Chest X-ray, PA view. Patient: 54 years old, sex M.
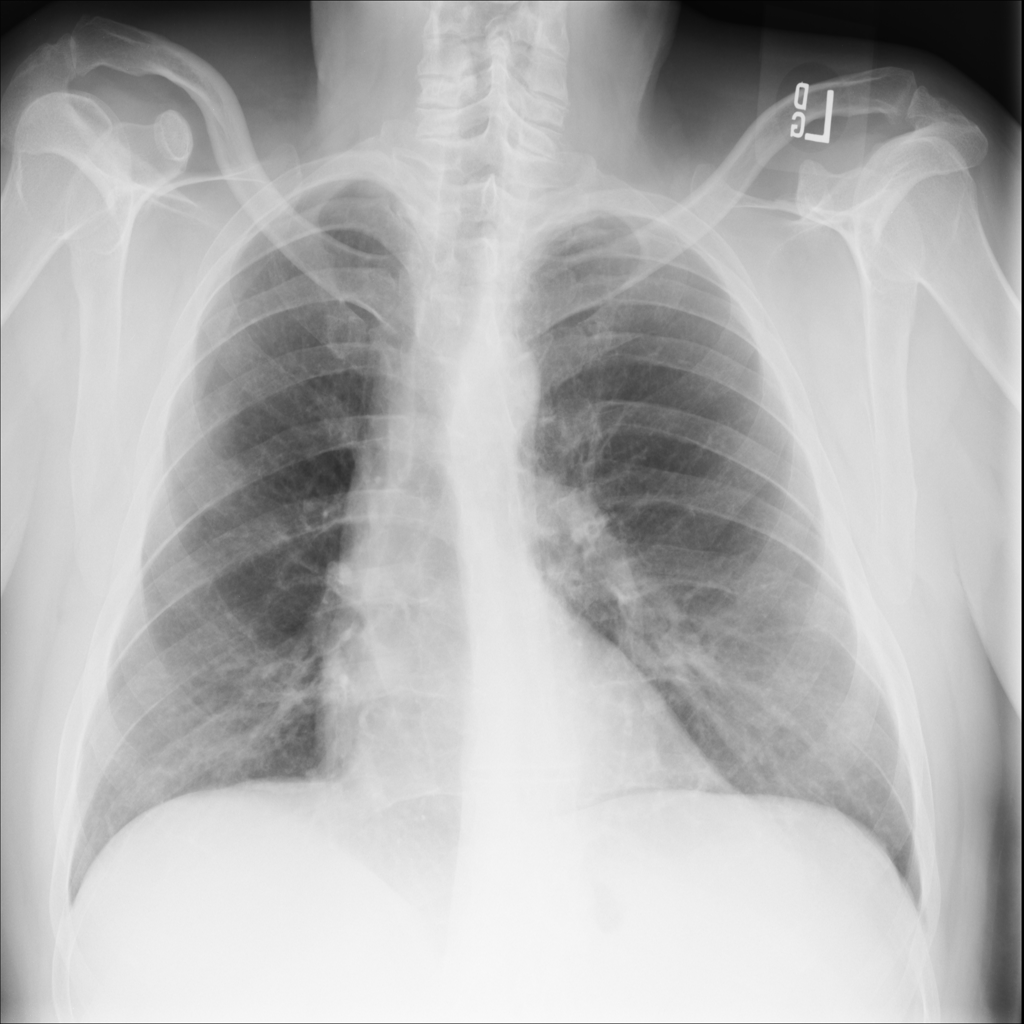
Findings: No Finding